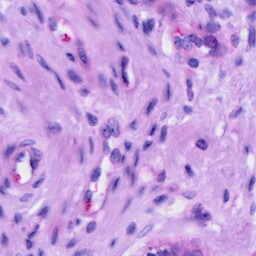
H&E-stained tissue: Cervix